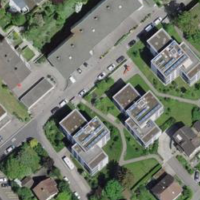
EUNIS habitat code: 54
Species observed at this site:
Cephalanthera longifolia